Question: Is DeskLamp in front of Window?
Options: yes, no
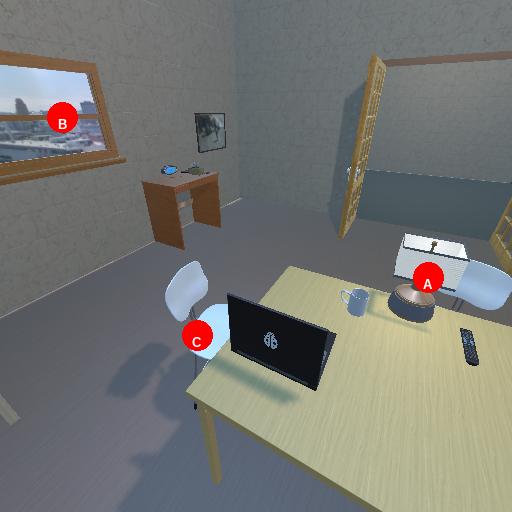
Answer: yes